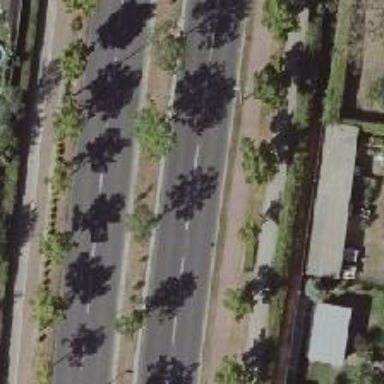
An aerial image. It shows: Avenue lined with deciduous broadleaved trees.